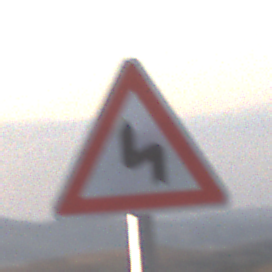
Verkehrszeichen: DoppelkurveZunaechstLinks
Umgebung: Outdoor, Nature
Tageszeit: SunriseSunset
Wetter: PartlyCloudy
Licht: Natural
Jahreszeit: NotSpecified
Kontrast: HighContrast